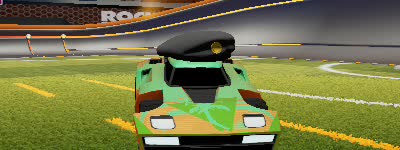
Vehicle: breakout